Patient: sex M, age 58
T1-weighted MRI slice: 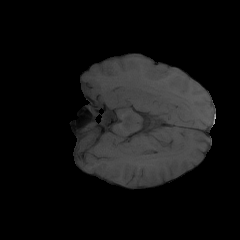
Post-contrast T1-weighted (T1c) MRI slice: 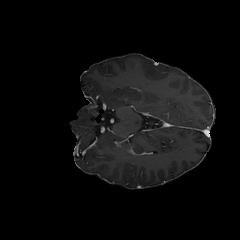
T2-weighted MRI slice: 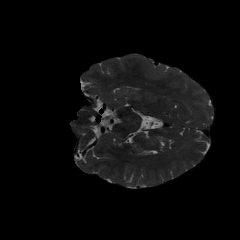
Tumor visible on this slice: no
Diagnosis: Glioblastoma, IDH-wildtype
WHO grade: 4